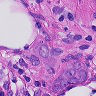
Metastatic tissue present: yes